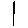
Label: line